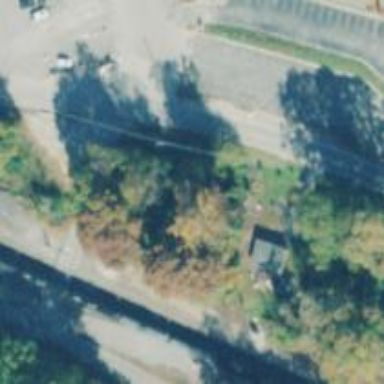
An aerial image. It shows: Power pole.